Interaction volume radius: 10 \u00c5
Interaction volume height: 10 \u00c5
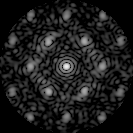
Disorder parameter: 0.5037